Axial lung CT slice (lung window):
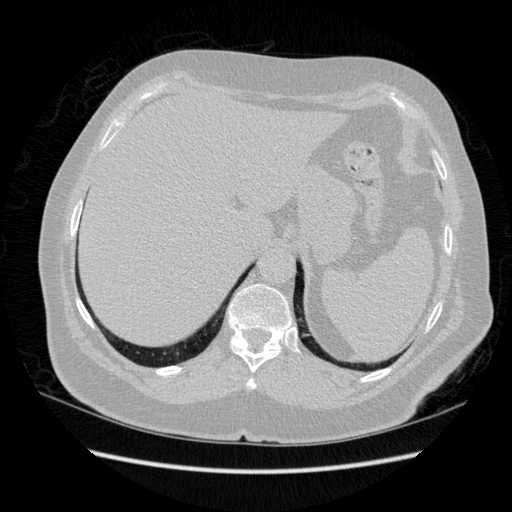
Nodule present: no